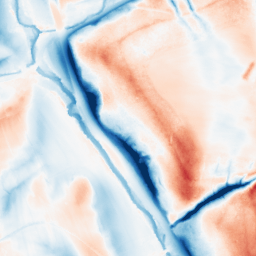
Category: classical
Decomposition family: gaussian_anisotropic
Decomposition parameters: sigma_x: 20
sigma_y: 5
Upsampling method: sinc_blackman
Upsampling parameters: scale: 4
kernel_size: 16
Upsampling scale: 4